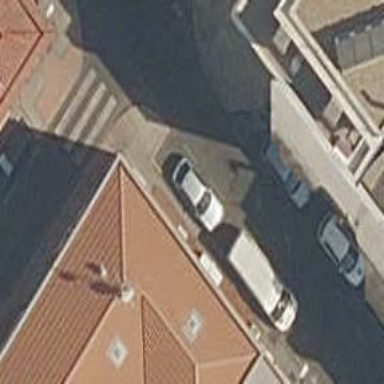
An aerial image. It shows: Convenience shop.